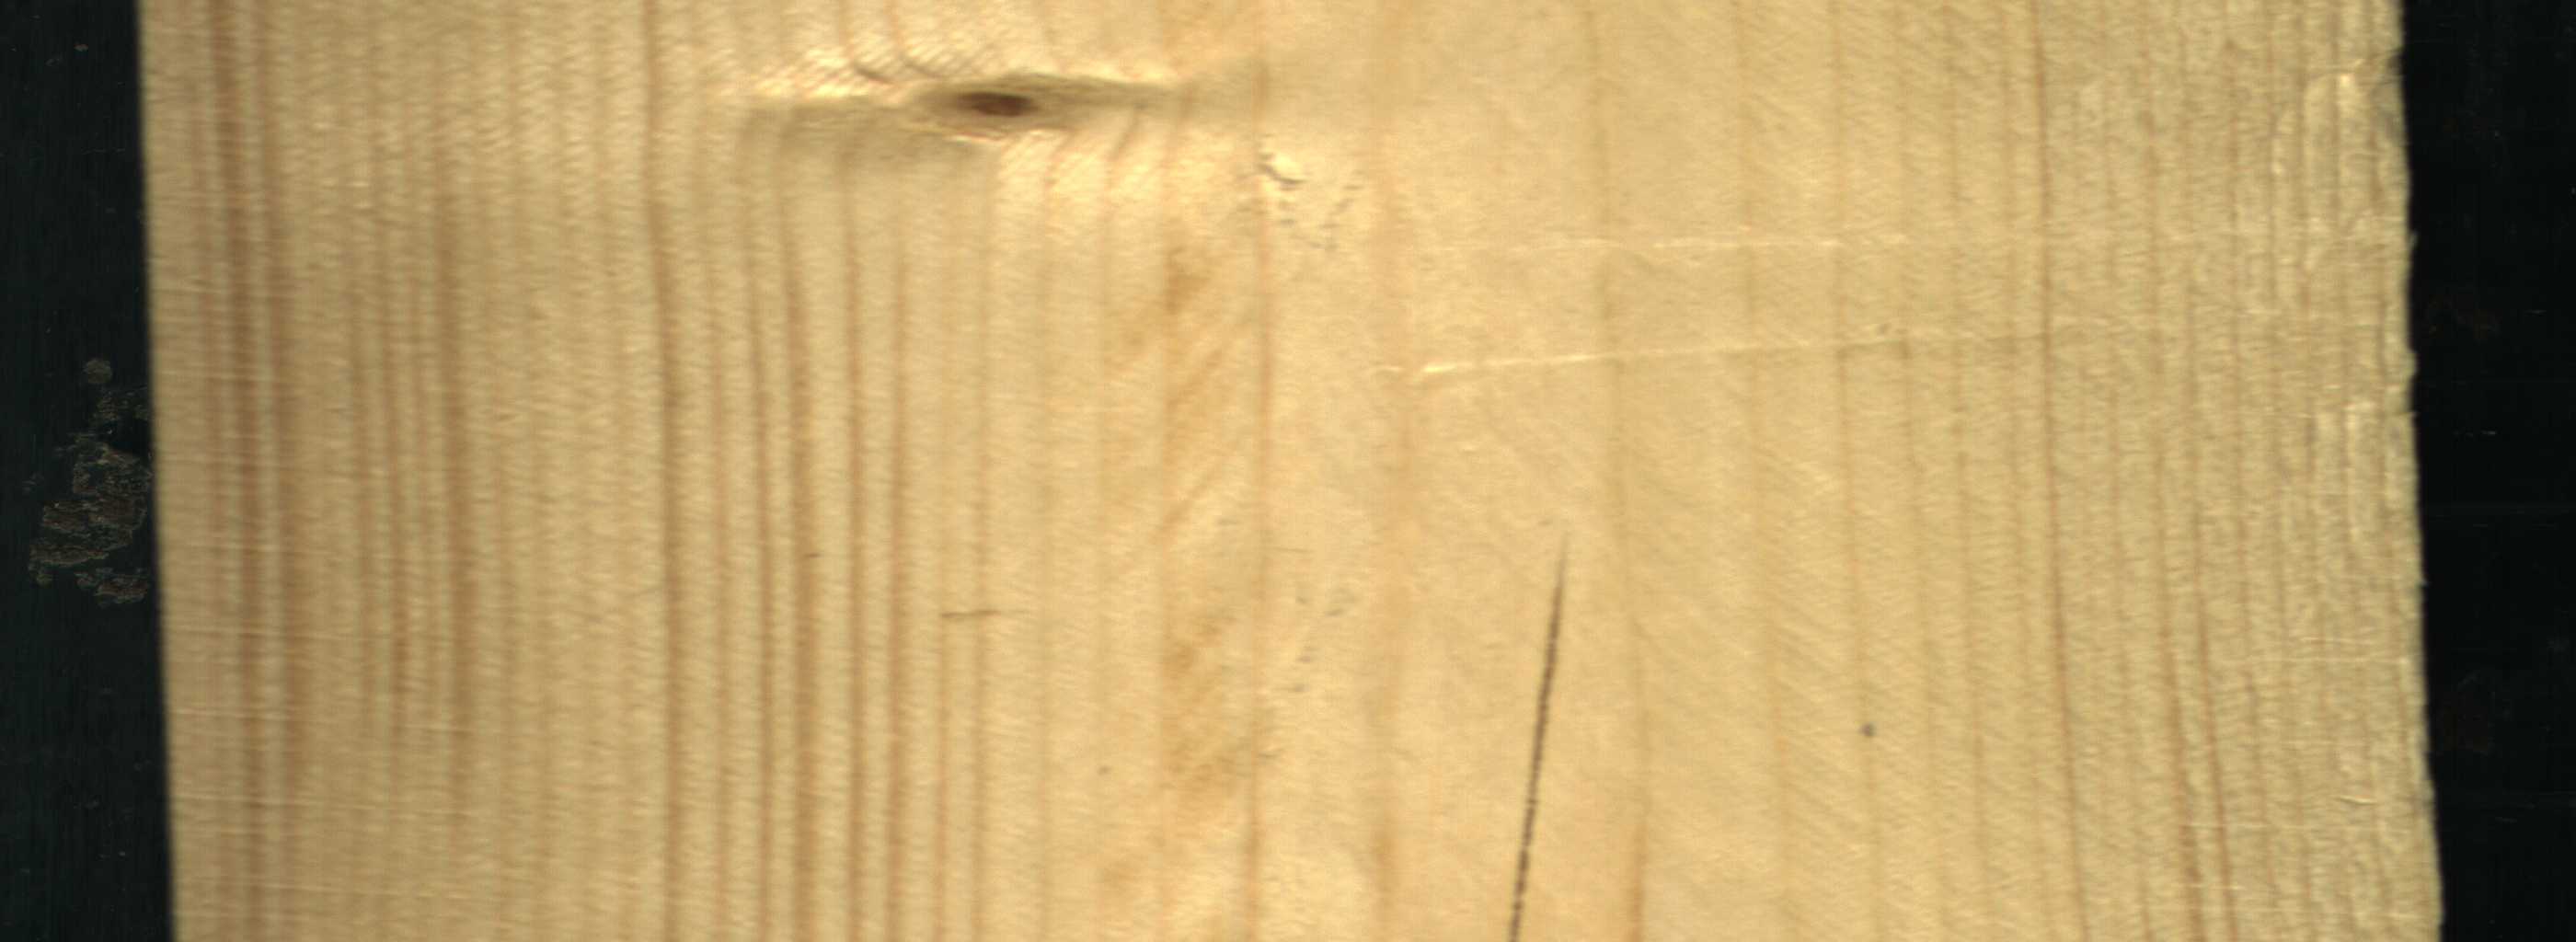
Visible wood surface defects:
Crack
Live_Knot